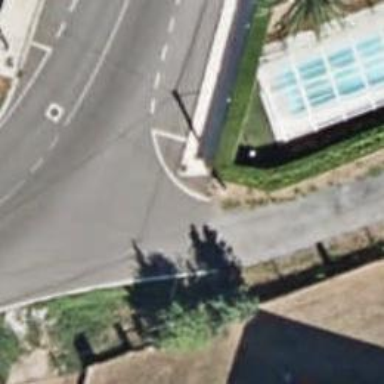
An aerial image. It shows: Sidewalk.